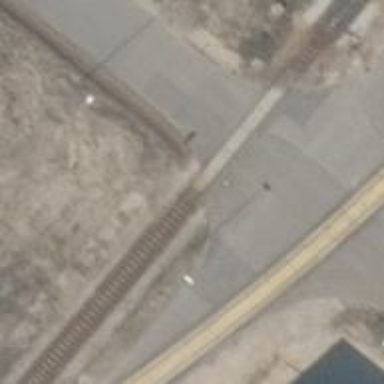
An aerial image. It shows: Level crossing along the railway.